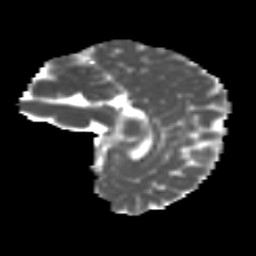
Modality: MD
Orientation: sagittal
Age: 10
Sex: female
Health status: ill
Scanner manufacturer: ge
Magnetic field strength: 3 T
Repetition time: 6.752 s
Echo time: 0.079 s